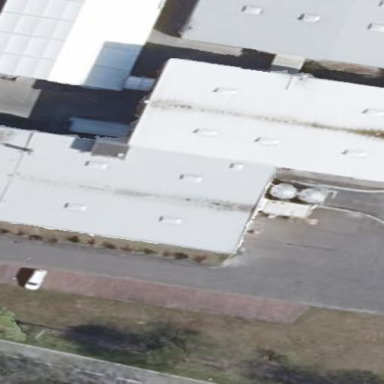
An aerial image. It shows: Industrial building.